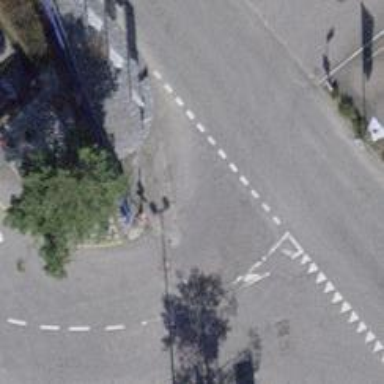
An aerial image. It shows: Bus stop with platform for public transport.